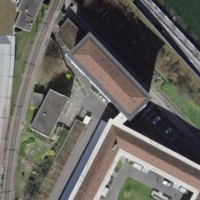
EUNIS habitat code: 57
Species observed at this site:
Primula veris